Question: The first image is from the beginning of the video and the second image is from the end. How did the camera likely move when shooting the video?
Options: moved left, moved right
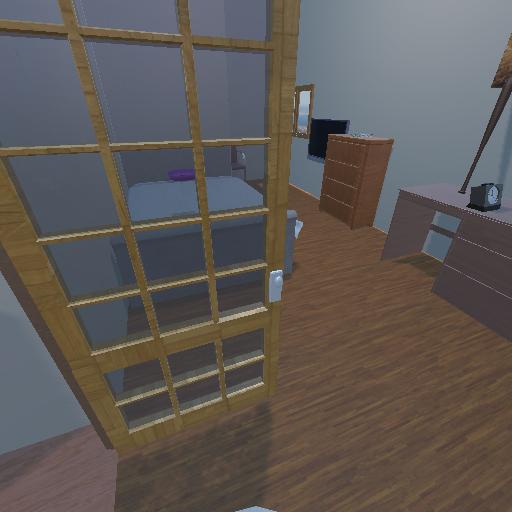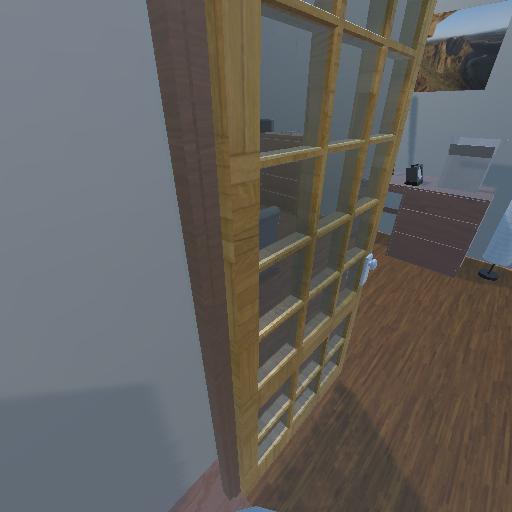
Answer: moved left